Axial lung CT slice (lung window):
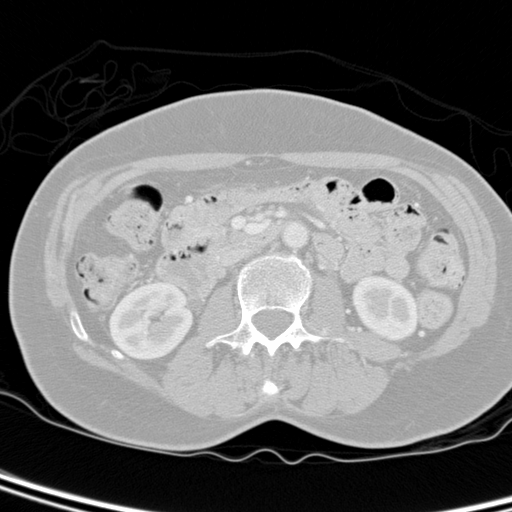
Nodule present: no